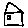
Label: house